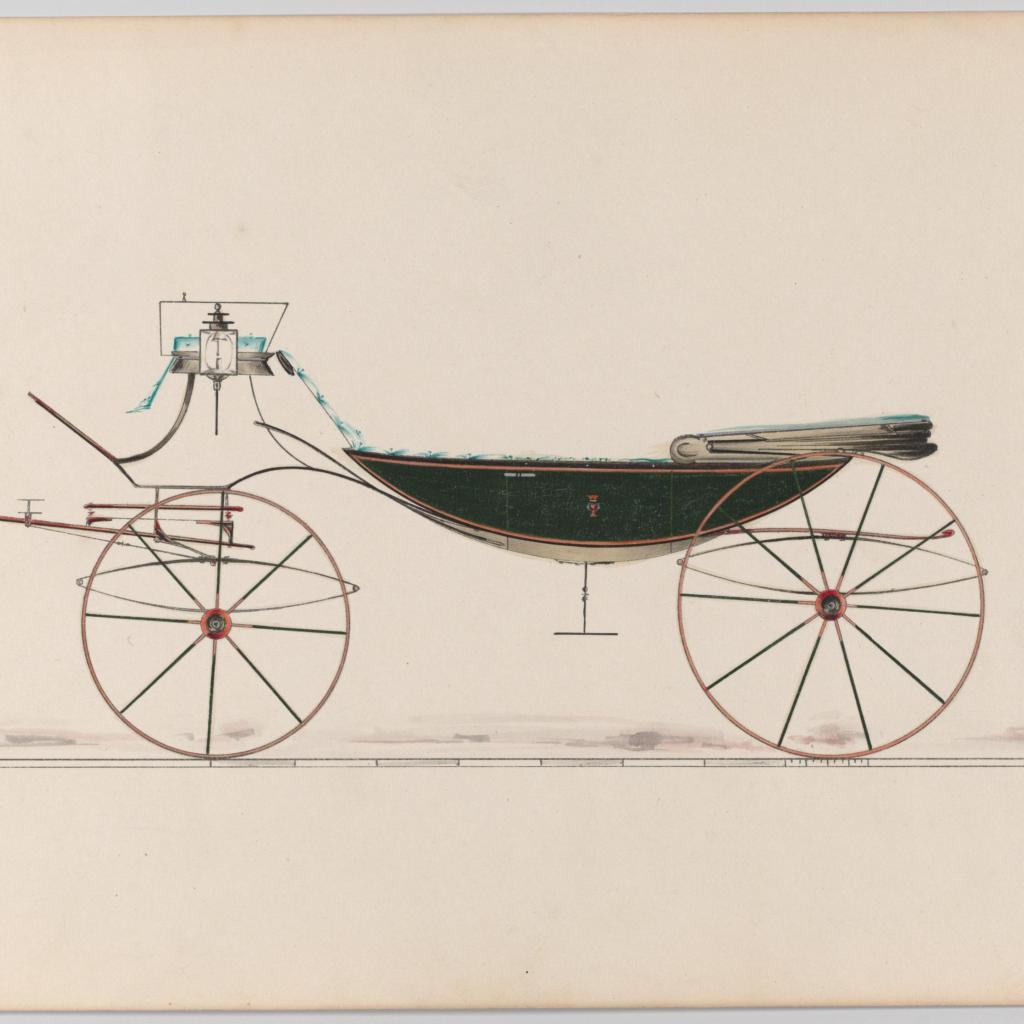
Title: Design for Vis-à-vis with Canoe Bottom (unnumbered)
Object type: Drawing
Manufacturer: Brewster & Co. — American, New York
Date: ca. 1870
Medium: Pen and black ink, watercolor and gouache with gum arabic
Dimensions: sheet: 6 1/8 x 9 in. (15.6 x 22.9 cm)
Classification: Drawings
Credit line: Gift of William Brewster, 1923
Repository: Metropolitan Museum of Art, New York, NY